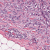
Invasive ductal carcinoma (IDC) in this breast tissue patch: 1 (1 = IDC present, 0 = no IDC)